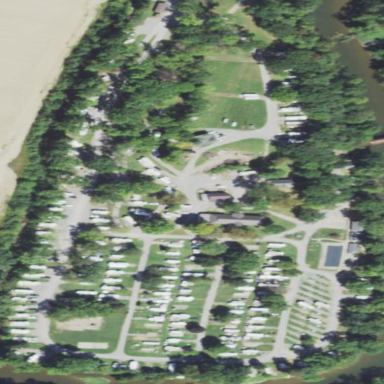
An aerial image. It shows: Campsite where tents and caravans are present. There are also picnic tables available.